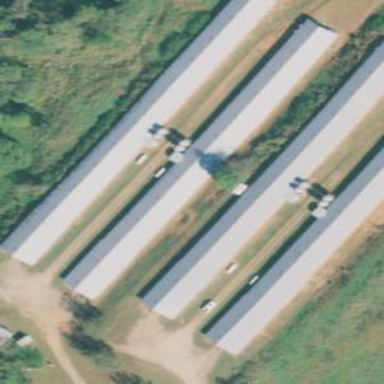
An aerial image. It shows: Poultry house.